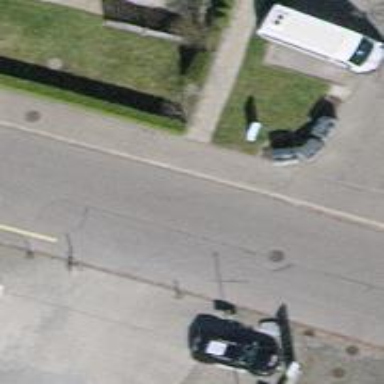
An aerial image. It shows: Residential road with sidewalks on both sides.